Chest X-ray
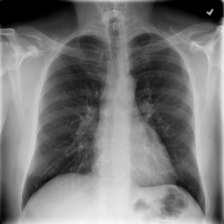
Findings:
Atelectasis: negative
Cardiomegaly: negative
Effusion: negative
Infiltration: negative
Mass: negative
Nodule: negative
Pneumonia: negative
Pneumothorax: negative
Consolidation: negative
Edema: negative
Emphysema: negative
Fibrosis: negative
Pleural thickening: negative
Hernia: negative